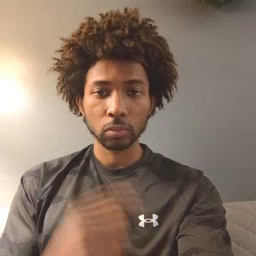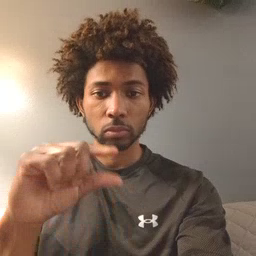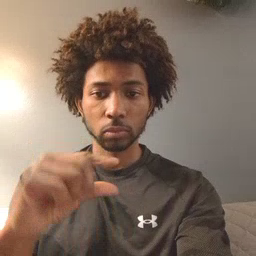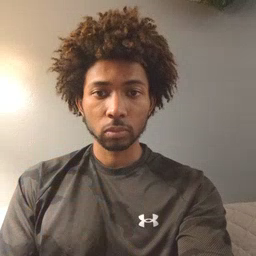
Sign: green